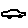
Label: car